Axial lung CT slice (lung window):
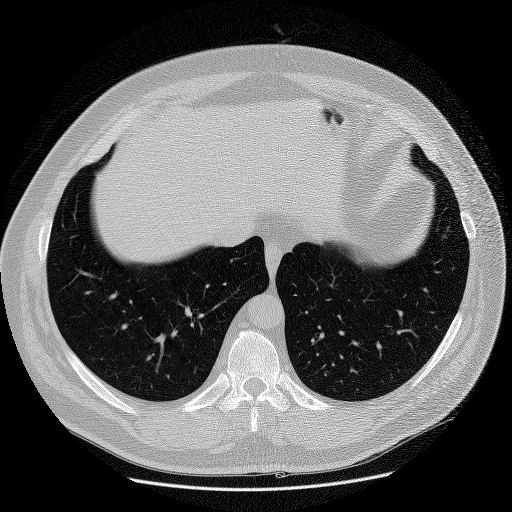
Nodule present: no